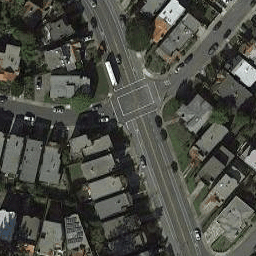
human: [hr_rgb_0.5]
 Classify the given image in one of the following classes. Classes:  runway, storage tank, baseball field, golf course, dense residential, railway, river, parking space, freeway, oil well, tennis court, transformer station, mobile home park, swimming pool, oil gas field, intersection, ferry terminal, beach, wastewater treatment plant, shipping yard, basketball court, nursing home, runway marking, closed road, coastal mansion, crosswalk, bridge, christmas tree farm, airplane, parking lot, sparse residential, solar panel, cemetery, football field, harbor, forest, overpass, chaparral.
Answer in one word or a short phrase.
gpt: intersection